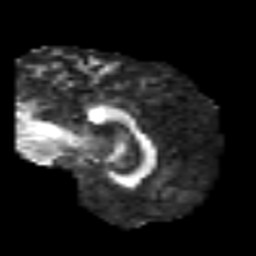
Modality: FA
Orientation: sagittal
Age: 49
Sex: male
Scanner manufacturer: siemens
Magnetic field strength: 3 T
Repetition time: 6.1 s
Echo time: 0.101 s